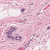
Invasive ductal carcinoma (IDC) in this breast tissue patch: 0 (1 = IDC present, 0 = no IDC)